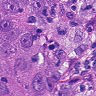
Metastatic tissue present: yes